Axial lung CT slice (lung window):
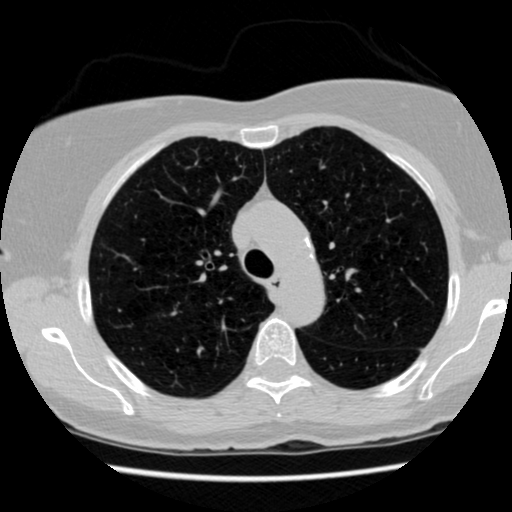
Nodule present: no